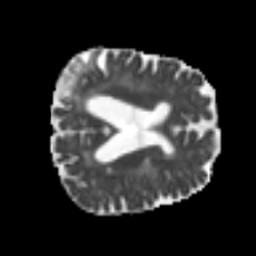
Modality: MD
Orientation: axial
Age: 66
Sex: female
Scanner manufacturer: siemens
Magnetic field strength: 3 T
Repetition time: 4.999 s
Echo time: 0.07946 s